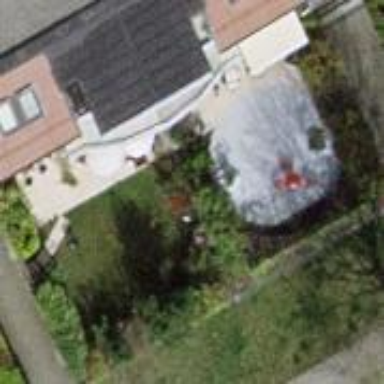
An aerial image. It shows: Garden surrounded by fence.